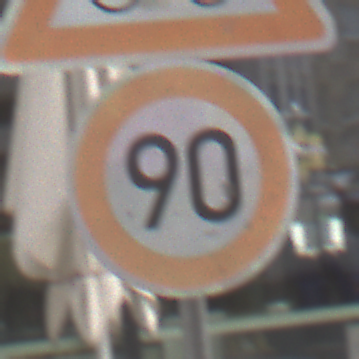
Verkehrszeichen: Geschwindigkeit90
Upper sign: RadverkehrRechts
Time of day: Midday
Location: Outdoor (Urban)
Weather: Overcast
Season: NotSpecified
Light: Natural